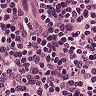
Metastatic tissue present: no